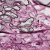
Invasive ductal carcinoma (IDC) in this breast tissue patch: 0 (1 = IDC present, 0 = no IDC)